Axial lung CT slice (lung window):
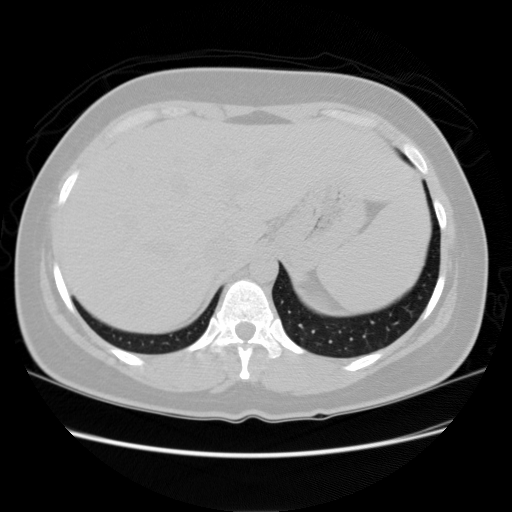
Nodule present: no